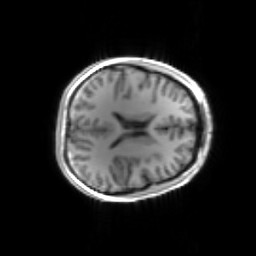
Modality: inplaneT1
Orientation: axial
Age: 24
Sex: male
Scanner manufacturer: siemens
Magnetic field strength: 3 T
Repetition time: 1.2 s
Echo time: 0.00251 s